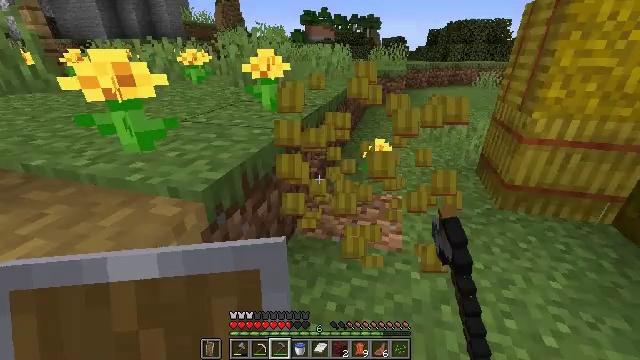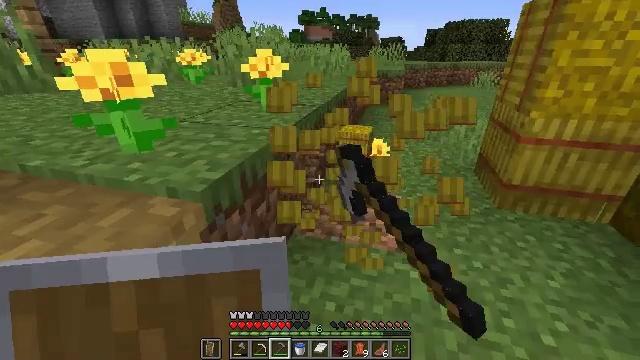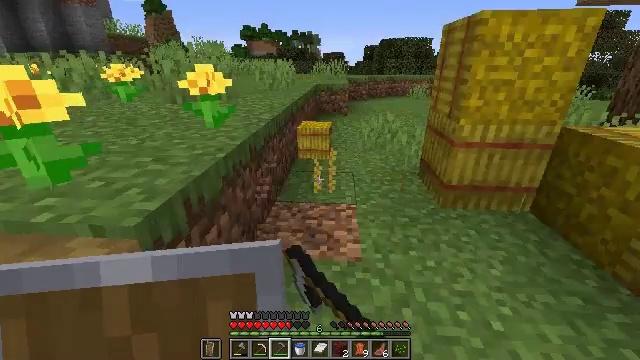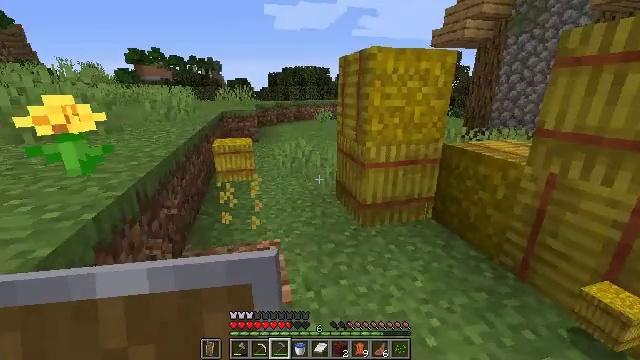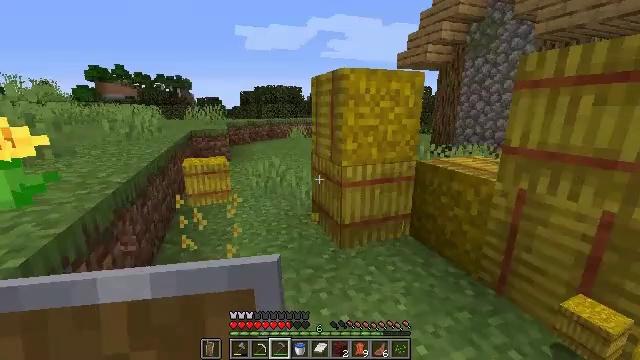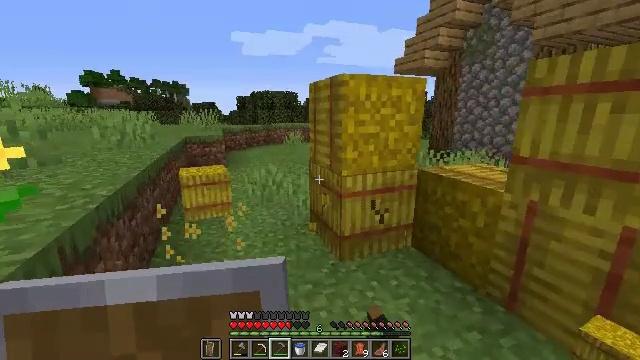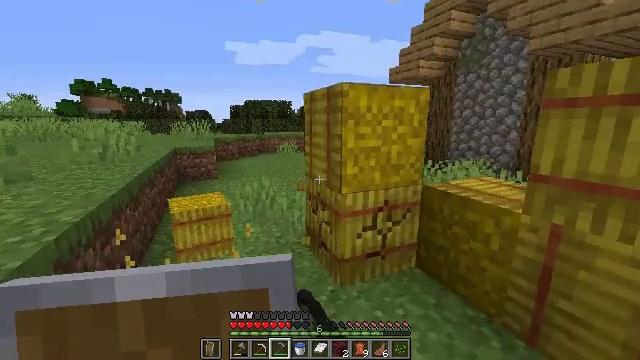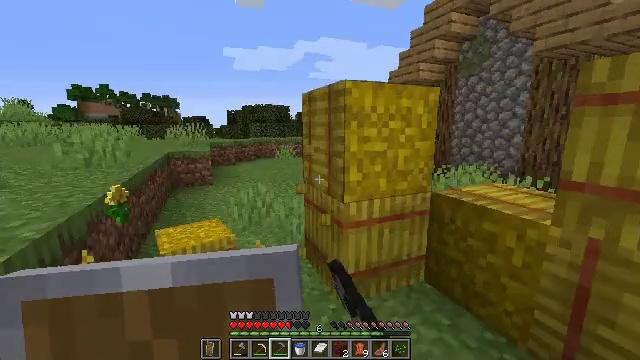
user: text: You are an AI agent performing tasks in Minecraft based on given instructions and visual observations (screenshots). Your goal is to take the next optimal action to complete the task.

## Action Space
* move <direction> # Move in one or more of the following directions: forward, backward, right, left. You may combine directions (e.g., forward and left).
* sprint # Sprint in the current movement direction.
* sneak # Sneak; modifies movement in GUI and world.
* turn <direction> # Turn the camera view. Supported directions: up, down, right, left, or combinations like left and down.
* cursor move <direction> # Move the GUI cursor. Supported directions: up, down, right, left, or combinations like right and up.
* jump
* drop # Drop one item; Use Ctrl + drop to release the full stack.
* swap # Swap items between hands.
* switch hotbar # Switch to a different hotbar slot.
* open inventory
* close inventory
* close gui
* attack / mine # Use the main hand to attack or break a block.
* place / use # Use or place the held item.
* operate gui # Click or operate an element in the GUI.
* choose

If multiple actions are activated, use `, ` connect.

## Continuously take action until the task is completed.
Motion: motion action
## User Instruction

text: Pick up the dandelion.
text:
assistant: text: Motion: attack / mine
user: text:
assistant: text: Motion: move forward, turn right and up, attack / mine
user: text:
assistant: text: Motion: move forward, turn right and up, attack / mine
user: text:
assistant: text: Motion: move forward, turn right and up, attack / mine
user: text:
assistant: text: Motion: move forward, turn up, attack / mine
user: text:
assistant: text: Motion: move forward, turn right and up, attack / mine
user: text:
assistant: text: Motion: move forward, attack / mine
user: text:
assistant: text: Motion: attack / mine